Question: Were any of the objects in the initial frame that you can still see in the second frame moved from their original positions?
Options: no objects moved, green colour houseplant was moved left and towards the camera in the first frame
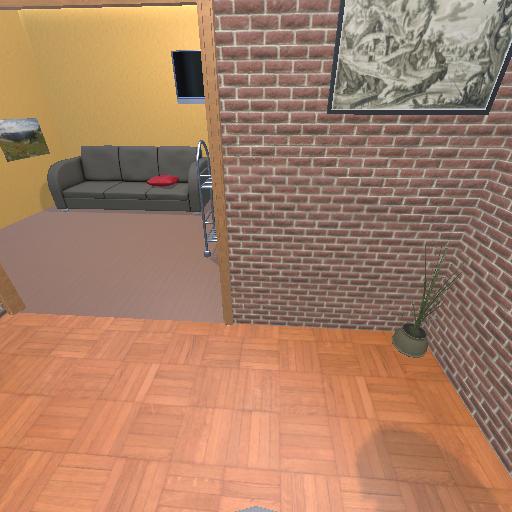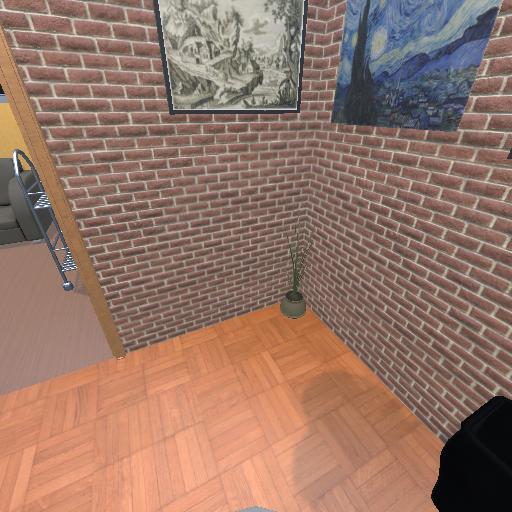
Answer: no objects moved